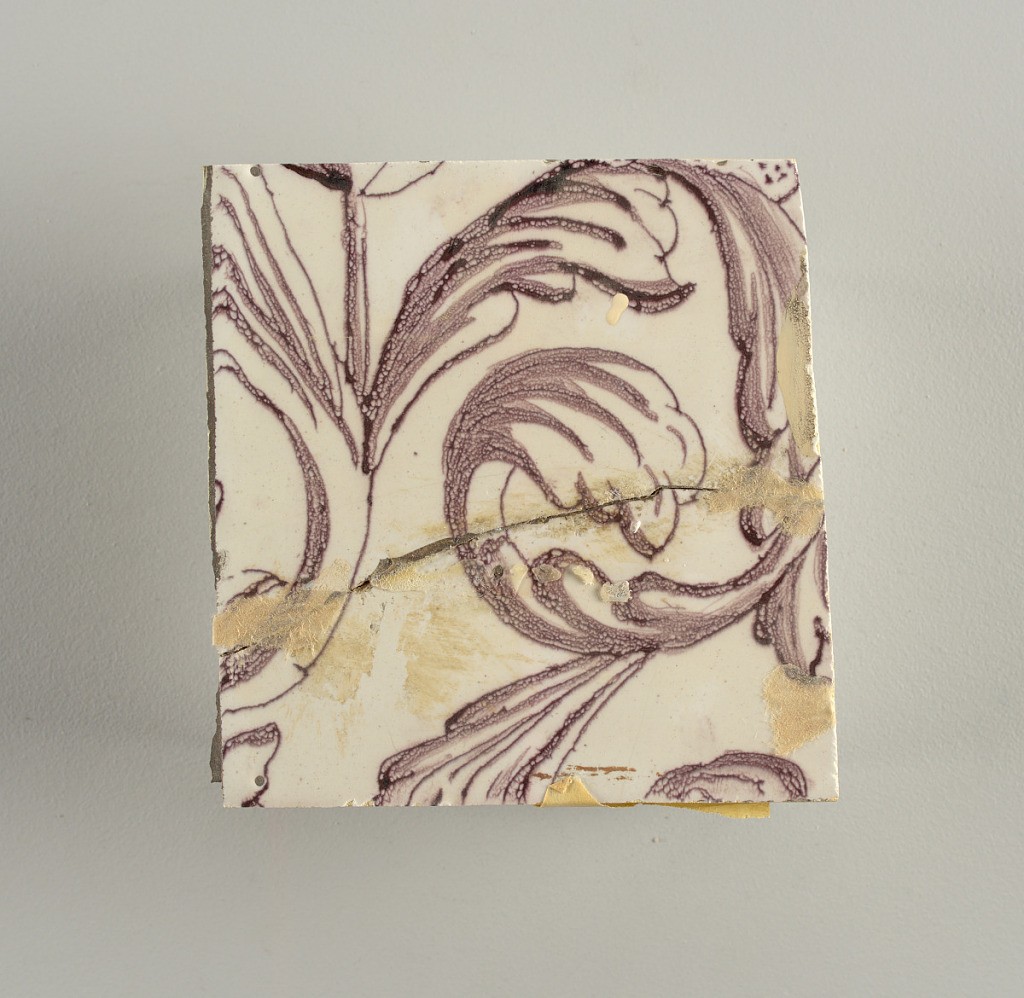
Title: Tile wall facing
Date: ca. 1725
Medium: Tin-glazed earthenware, underglaze
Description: Horizontal rectangle.  Thirty tiles wide and twenty-three tiles high with opening for fireplace eleven tiles wide and ten high.  Foliage arabesques disposed about three vertical axes from which are emphazised by urns at center and right, and at left by the figure of a standing woman carrying an infant on her arm and accompanied by two children.